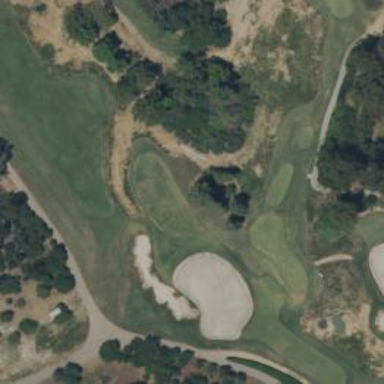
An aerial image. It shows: Bunker on golf course.